Interaction volume radius: 5 \u00c5
Interaction volume height: 30 \u00c5
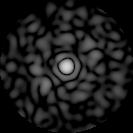
Disorder parameter: 0.8067